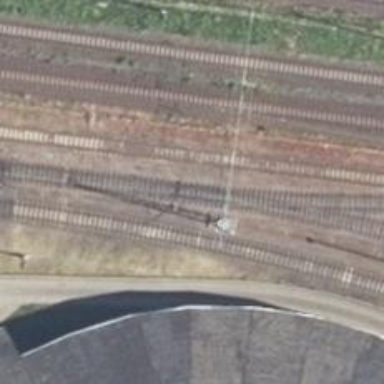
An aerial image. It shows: Railway yard.